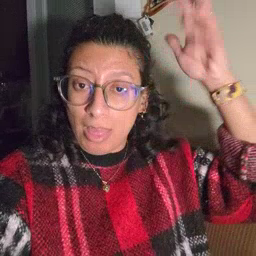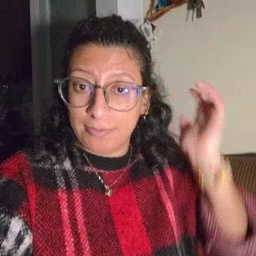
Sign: lion